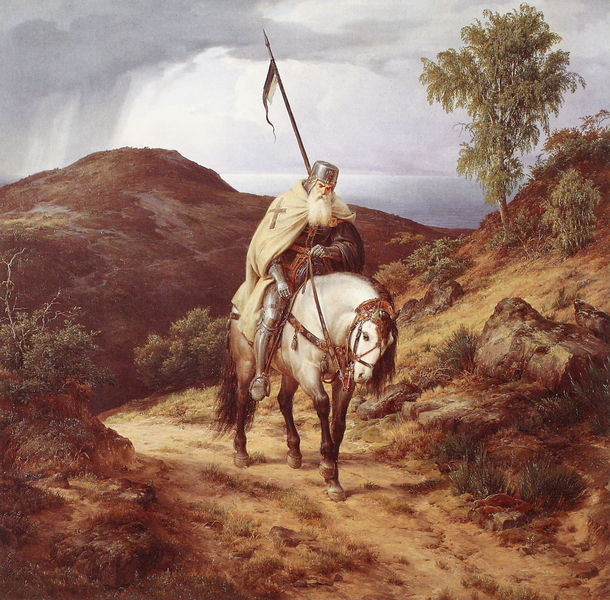
Titel: Heimkehrender Kreuzritter
Künstler: Carl Friedrich Lessing
Institution: Bonn, Rheinisches Landesmuseum
Schlagwörter: baum, berg, gewitter, himmel, mann, umhang, wolken, bäume, landschaft, weiss, weg, alt, bart, natur, mantel, pferd, reiter, fahne, berge, könig, regen, kreuz, helm, ritter, rüstung, reise, müde, kreuzzug, speer, müdigkeit, heimkehr, fahnenstange, erschöpfung, bedrückt, kreuzritter, tempelritter, ritte, n